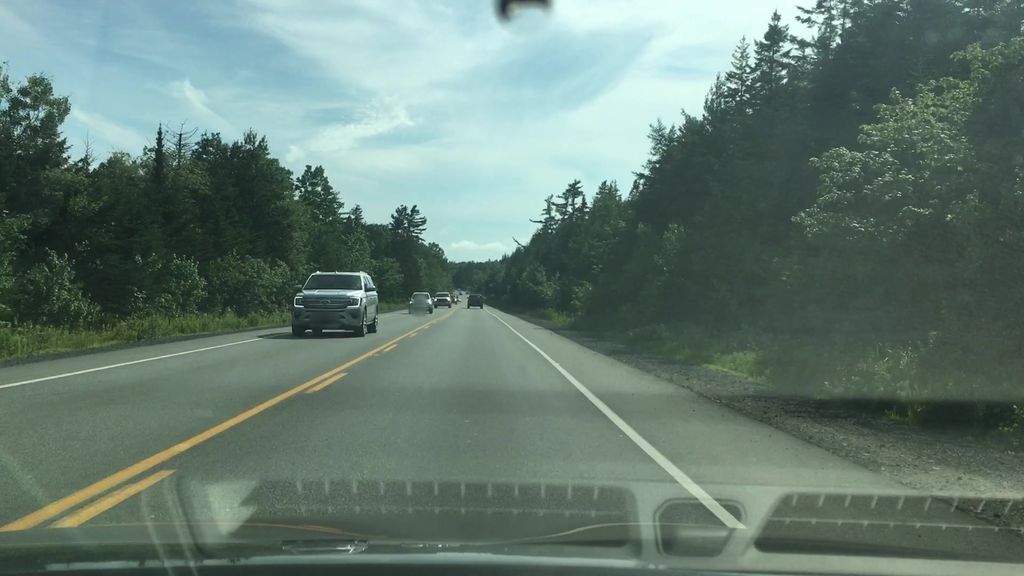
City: halifax